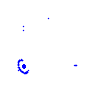
Particle: kaon